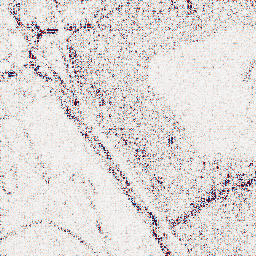
Category: wavelet
Decomposition family: wavelet_biorthogonal
Decomposition parameters: wavelet: bior5.5
level: 1
Upsampling method: sinc_hamming
Upsampling parameters: scale: 4
kernel_size: 16
Upsampling scale: 4